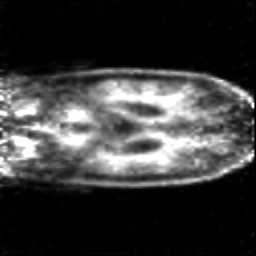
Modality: PET
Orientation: coronal
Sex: male
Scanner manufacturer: siemens